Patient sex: F
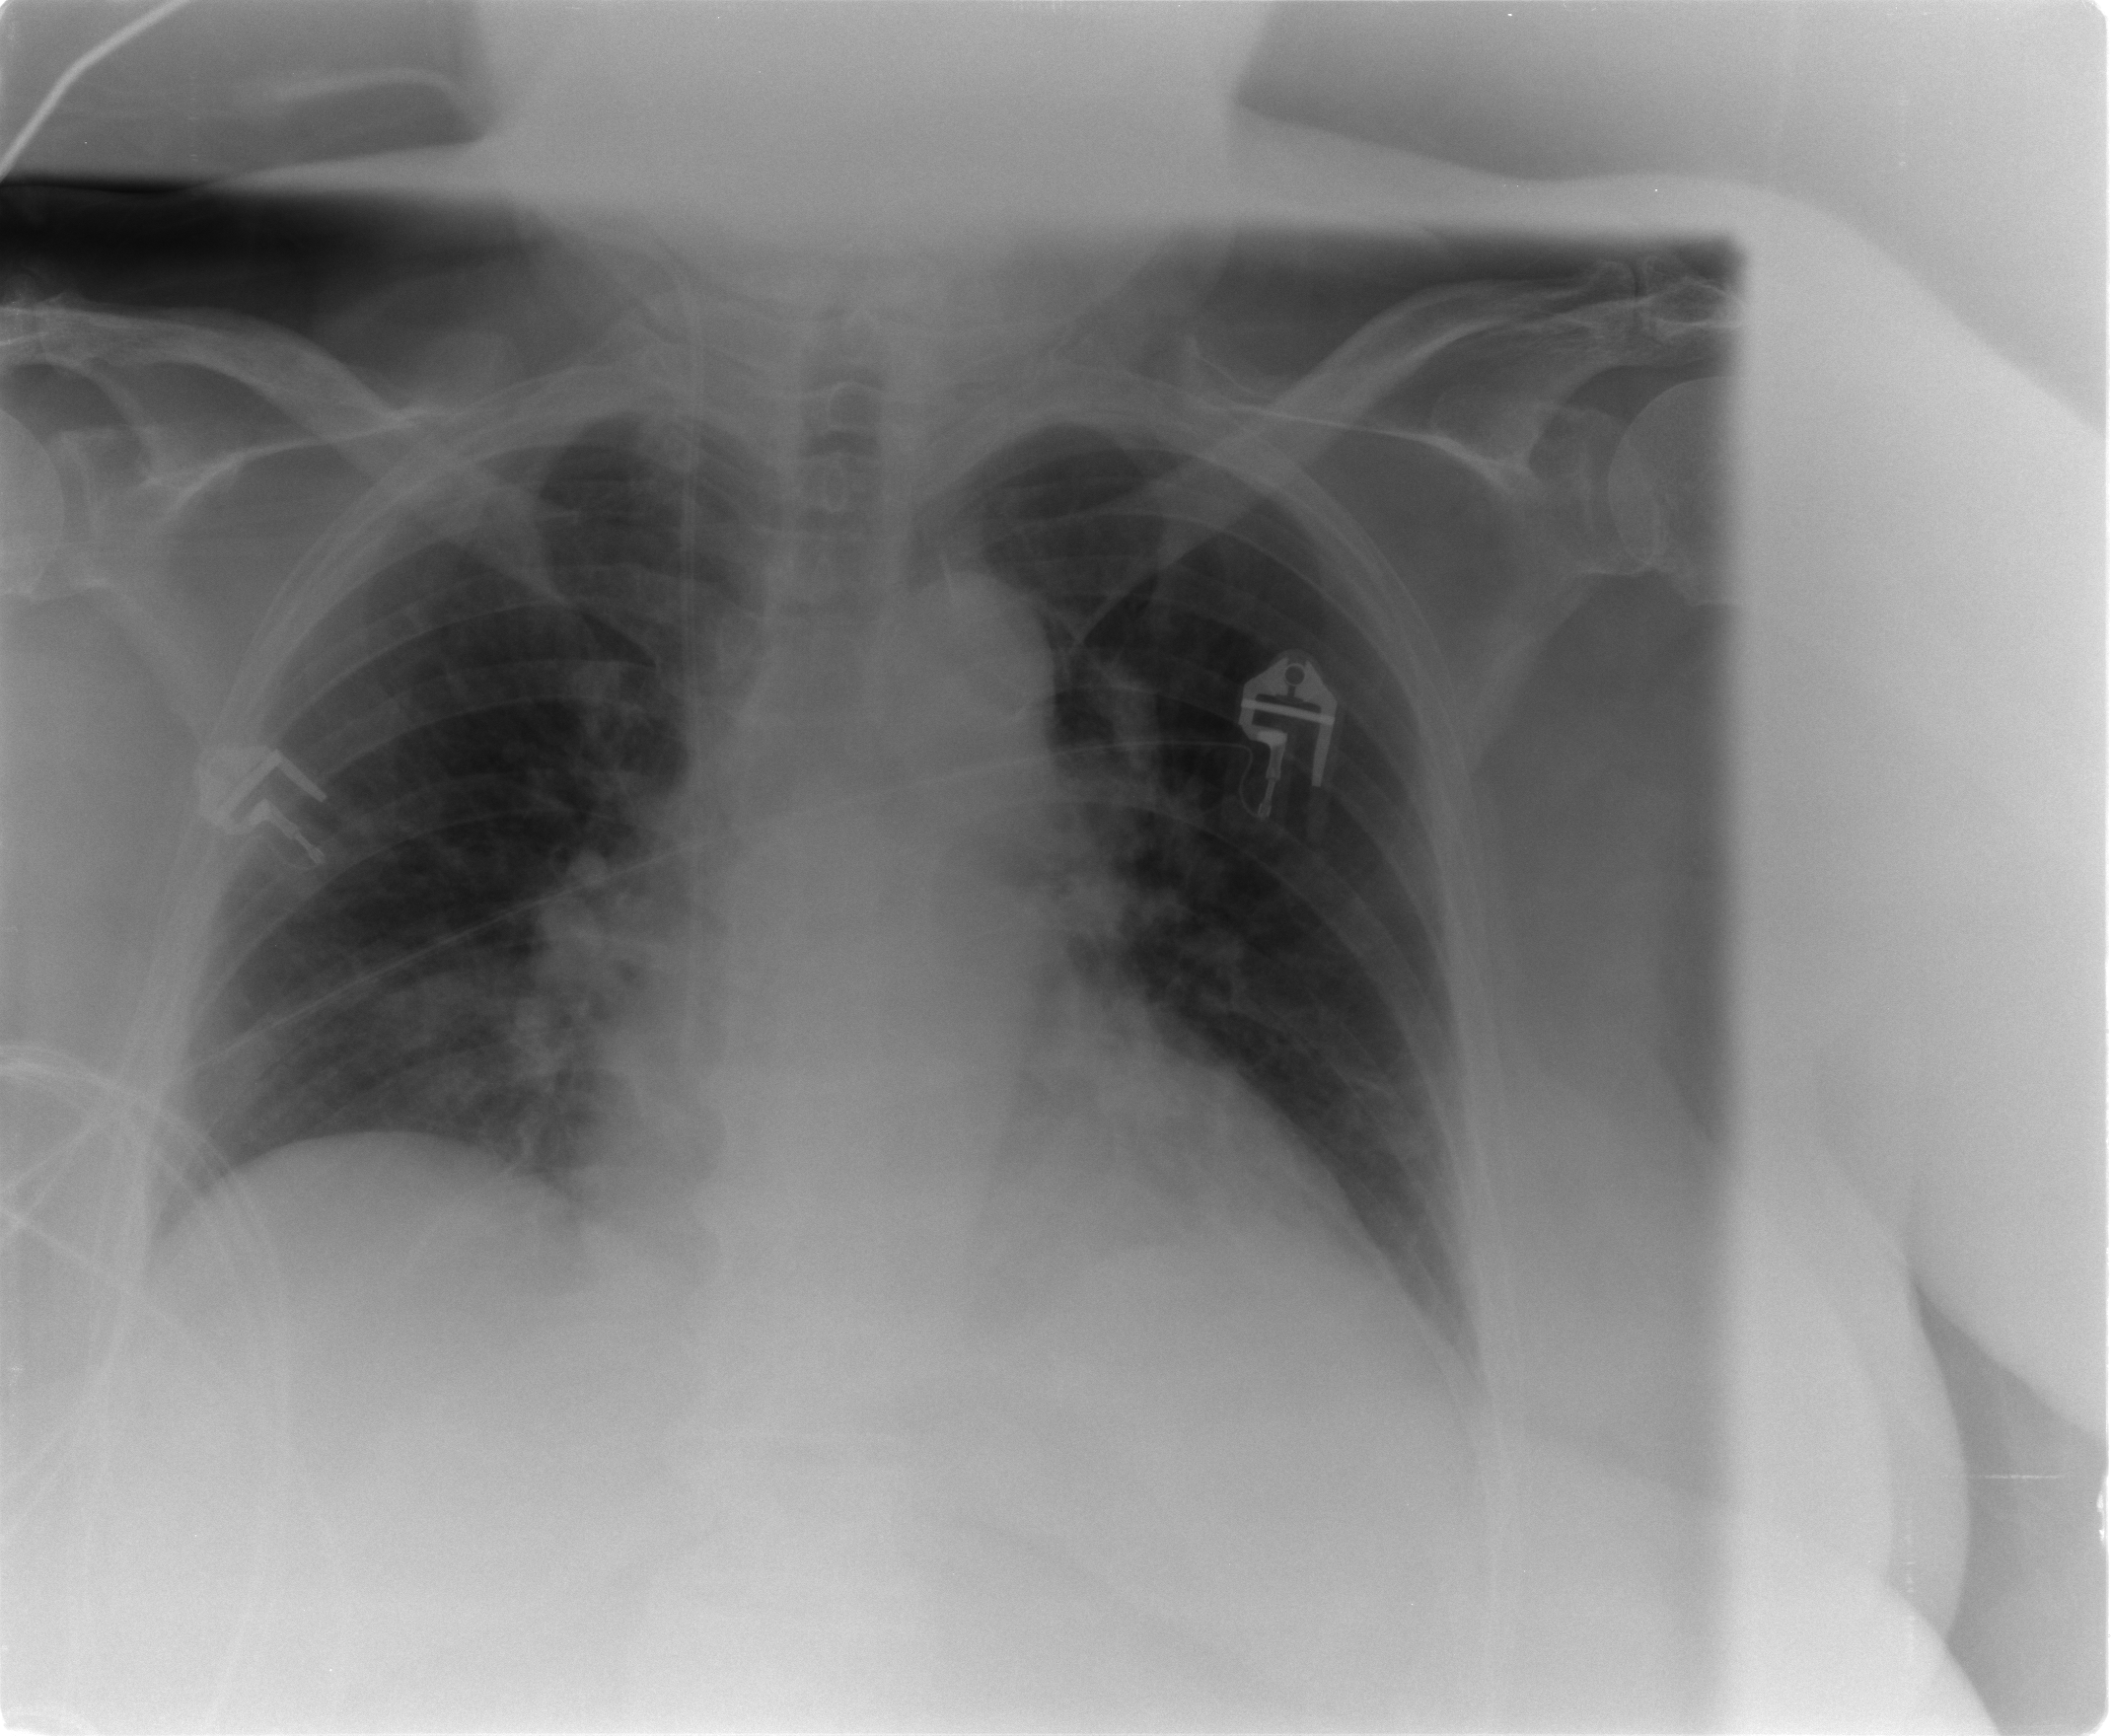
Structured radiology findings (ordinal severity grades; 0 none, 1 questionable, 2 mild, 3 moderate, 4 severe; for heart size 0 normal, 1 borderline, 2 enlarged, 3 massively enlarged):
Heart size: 2
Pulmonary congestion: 2
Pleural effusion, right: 1
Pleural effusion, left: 0
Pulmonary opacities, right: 2
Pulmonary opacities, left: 0
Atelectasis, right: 2
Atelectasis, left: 1